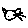
Label: cat